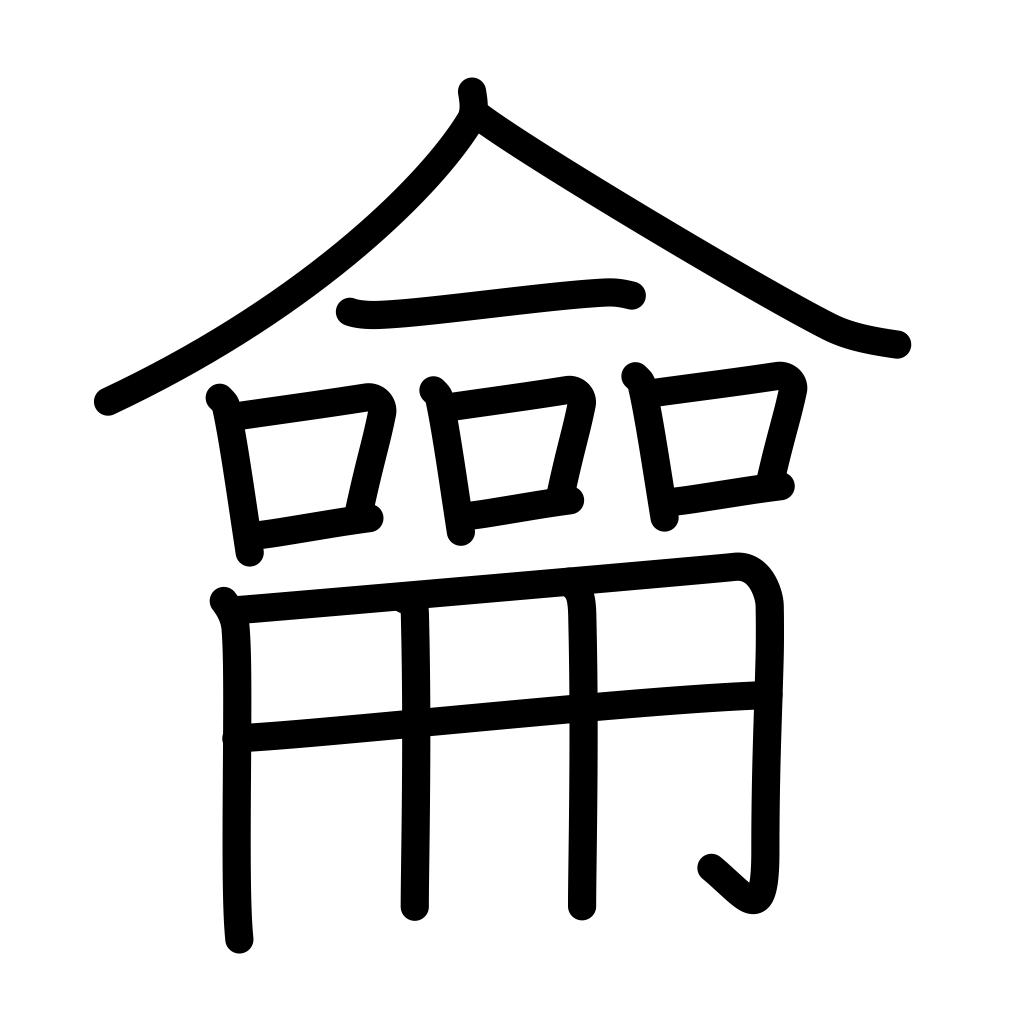
Meaning: flute